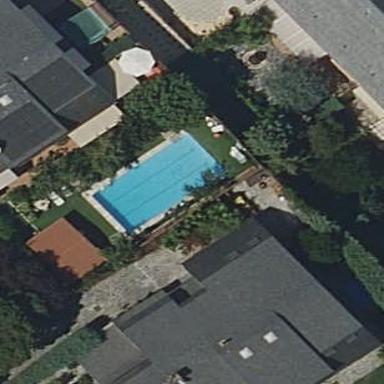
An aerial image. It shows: Swimming pool located in leisure land.